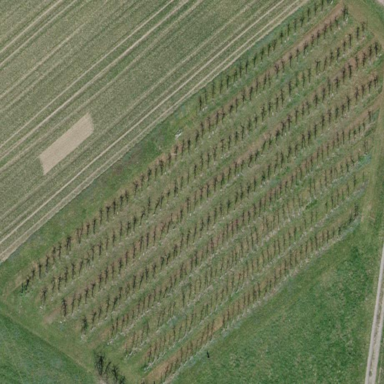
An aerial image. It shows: Orchard.